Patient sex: M
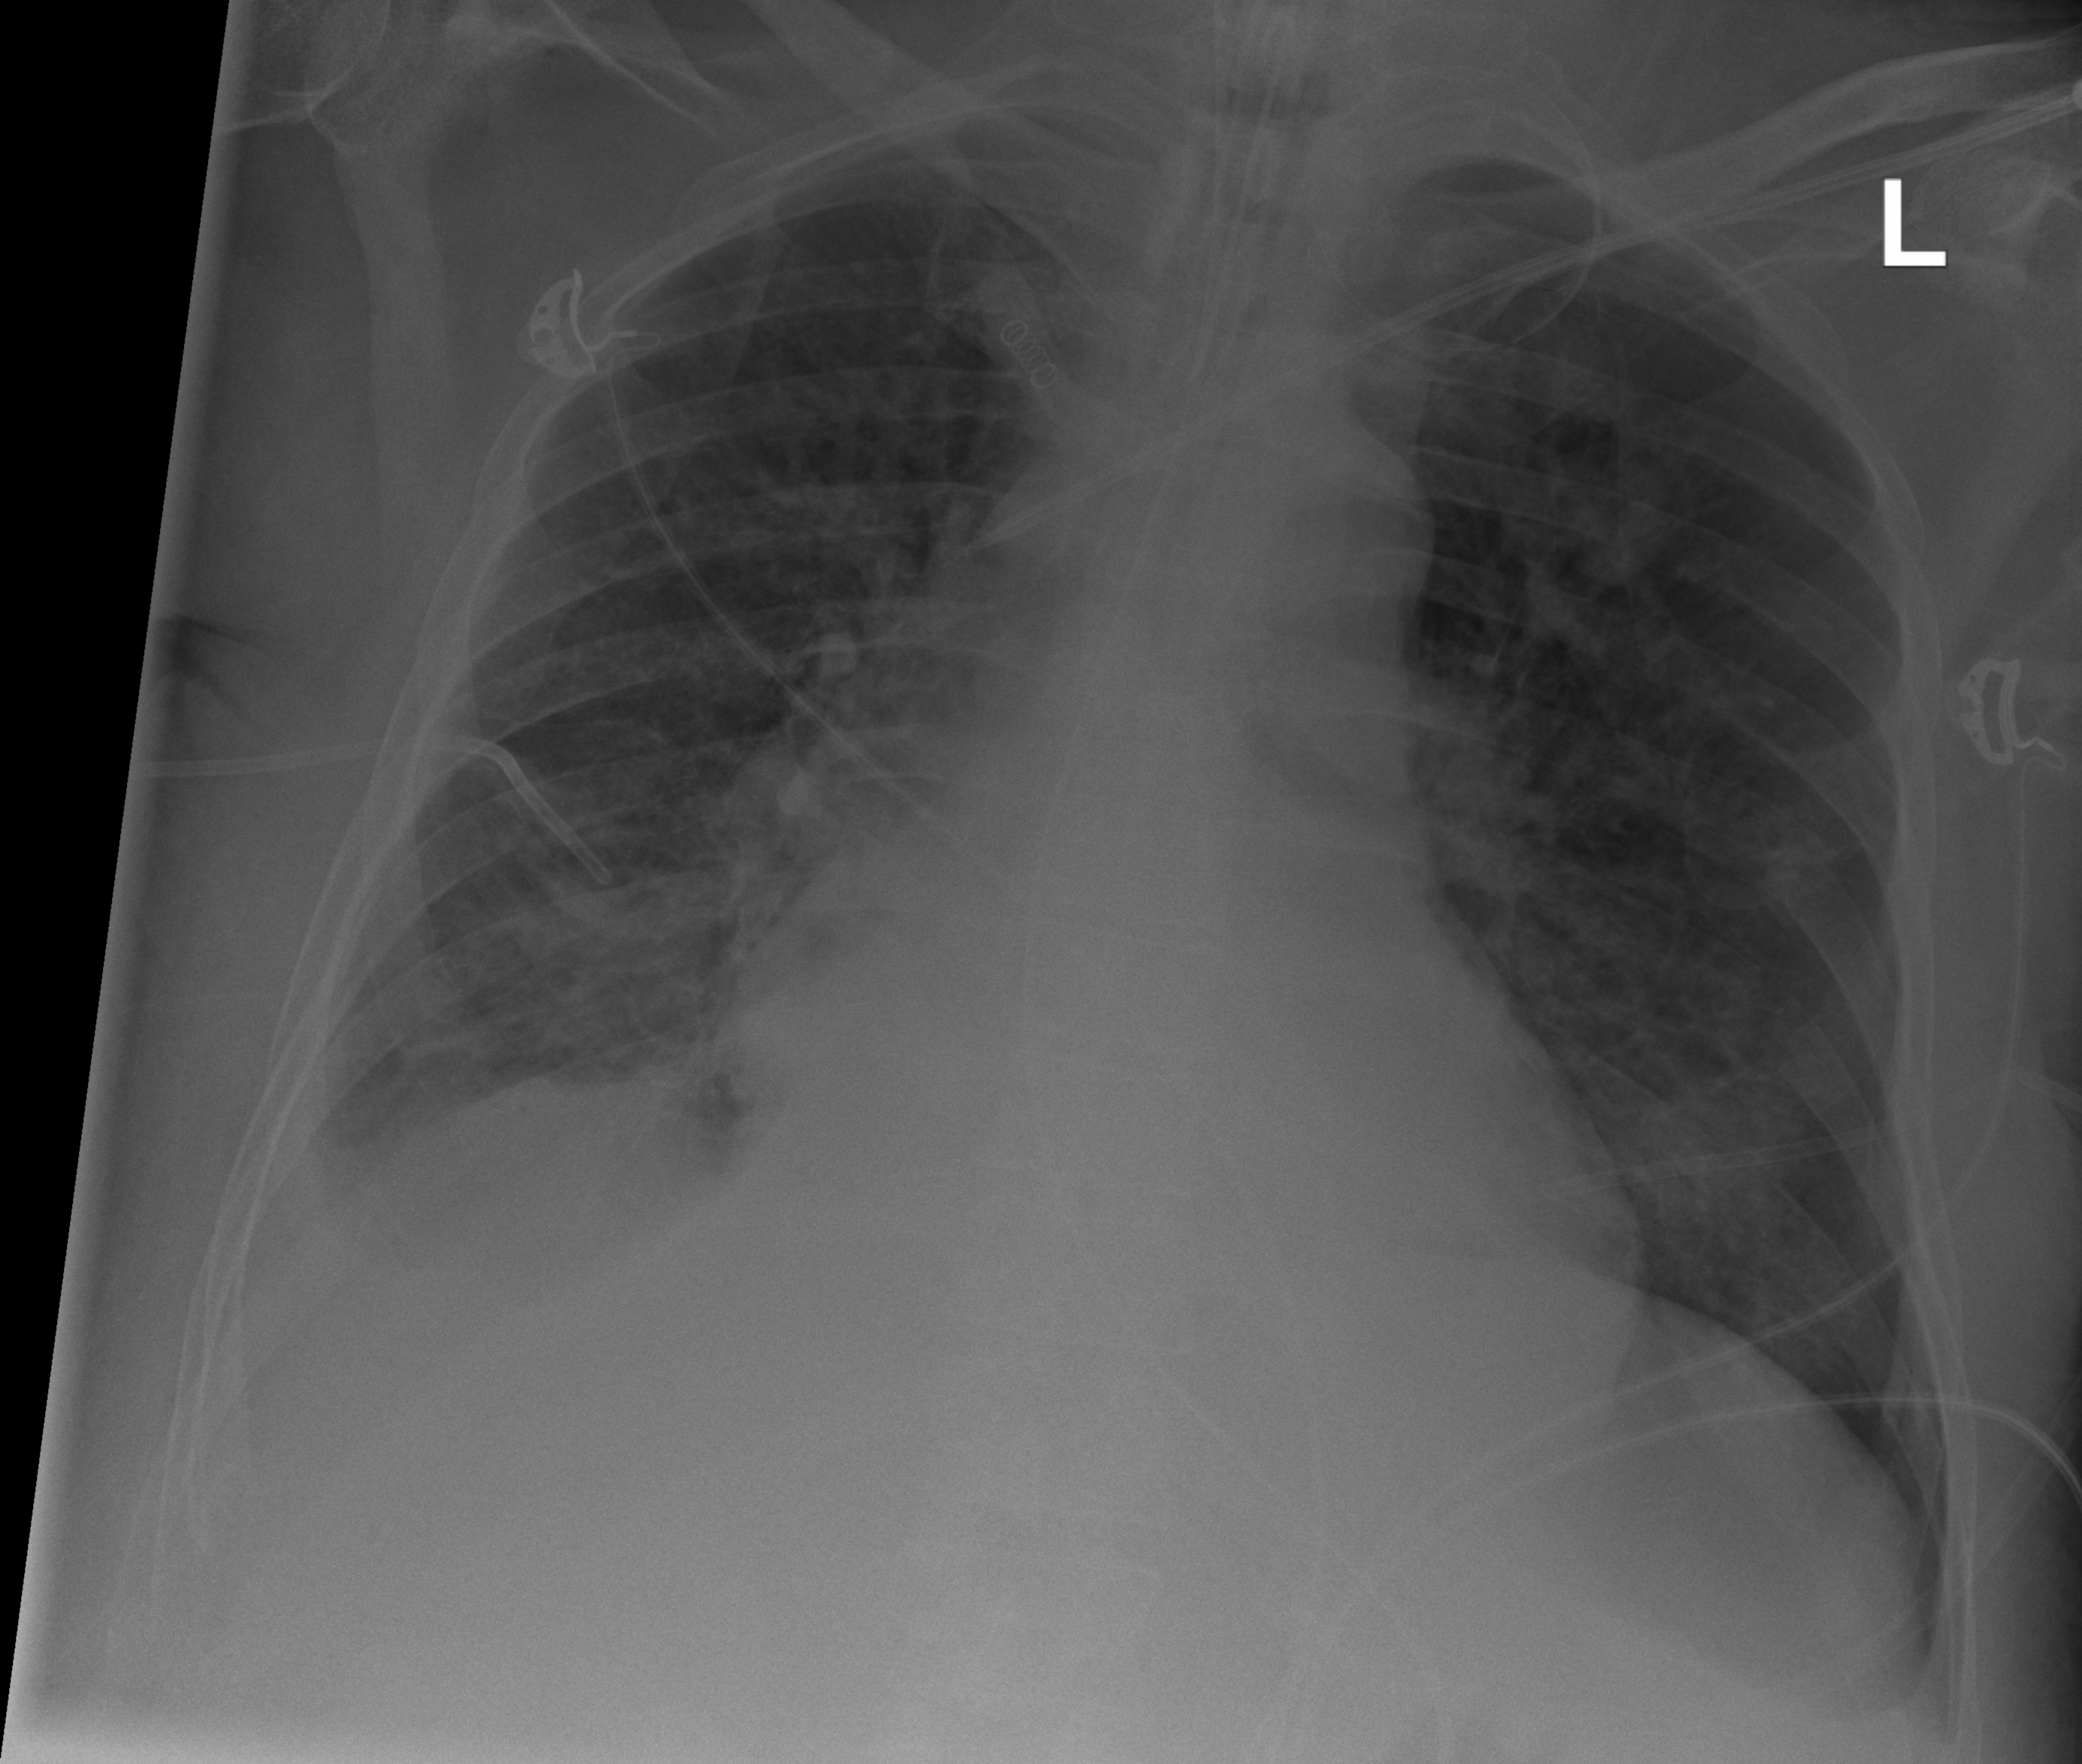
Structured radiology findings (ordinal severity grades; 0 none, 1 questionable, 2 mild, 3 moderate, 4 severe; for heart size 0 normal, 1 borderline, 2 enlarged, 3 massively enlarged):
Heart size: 1
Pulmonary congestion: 2
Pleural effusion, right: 0
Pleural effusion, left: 0
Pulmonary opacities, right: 0
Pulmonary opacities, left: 0
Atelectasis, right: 0
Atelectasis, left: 0